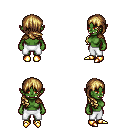
a pixel art fantasy rpg character, female body template, orc, green skin, leather shoulder armor, white pants, blonde right-swept hairstyle, gold boots, four views (front, back, left, right), 2x2 character sprite sheet, small pixel art, hard edges, no anti-aliasing